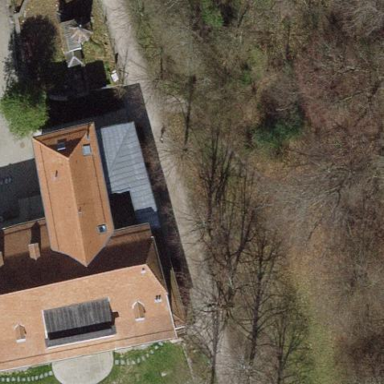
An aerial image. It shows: House with mansard roof.